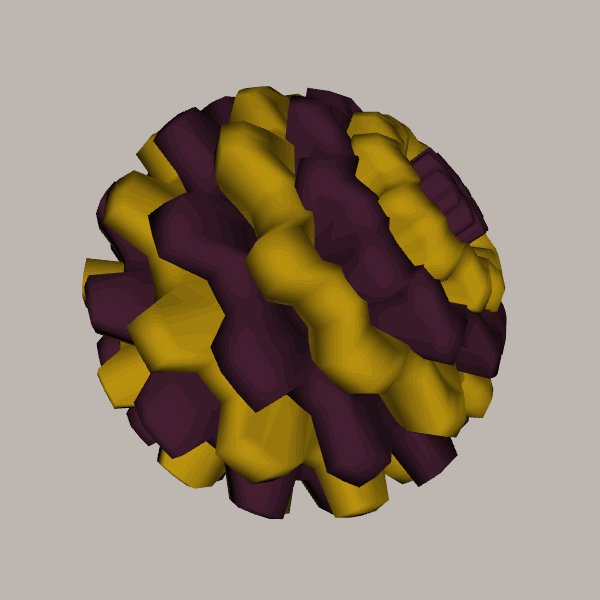
Background: light